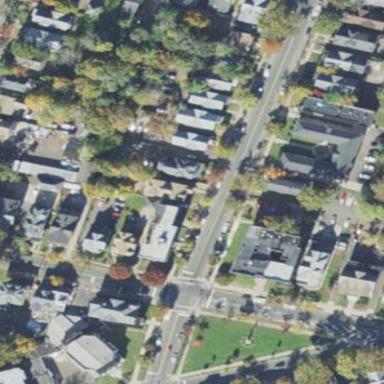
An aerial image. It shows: Sidewalk.